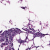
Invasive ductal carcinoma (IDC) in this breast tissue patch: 0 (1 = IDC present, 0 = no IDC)